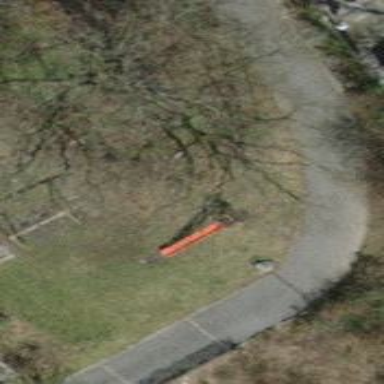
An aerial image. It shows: Playground with slide.